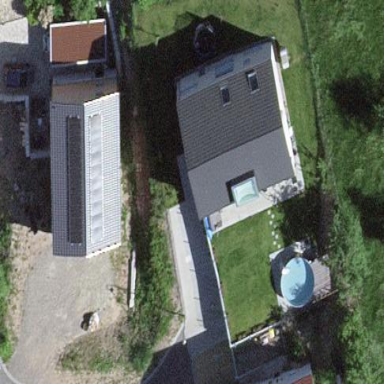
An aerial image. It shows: Residential building.